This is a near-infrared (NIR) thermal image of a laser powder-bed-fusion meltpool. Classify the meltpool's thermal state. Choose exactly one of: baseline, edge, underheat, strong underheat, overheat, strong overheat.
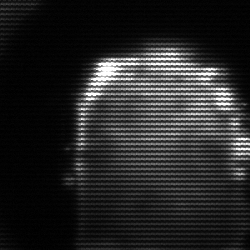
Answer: baseline